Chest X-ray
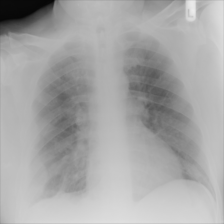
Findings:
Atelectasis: negative
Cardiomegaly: negative
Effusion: negative
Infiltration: negative
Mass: negative
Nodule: negative
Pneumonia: negative
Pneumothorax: negative
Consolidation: negative
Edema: negative
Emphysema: negative
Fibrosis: negative
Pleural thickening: negative
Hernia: negative